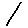
Label: line